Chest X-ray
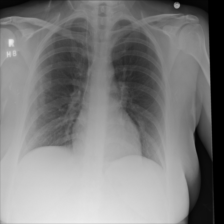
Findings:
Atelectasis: negative
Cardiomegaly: negative
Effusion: negative
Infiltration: negative
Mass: negative
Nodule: negative
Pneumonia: negative
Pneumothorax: negative
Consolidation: negative
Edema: negative
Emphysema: negative
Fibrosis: negative
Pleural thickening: negative
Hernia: negative